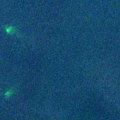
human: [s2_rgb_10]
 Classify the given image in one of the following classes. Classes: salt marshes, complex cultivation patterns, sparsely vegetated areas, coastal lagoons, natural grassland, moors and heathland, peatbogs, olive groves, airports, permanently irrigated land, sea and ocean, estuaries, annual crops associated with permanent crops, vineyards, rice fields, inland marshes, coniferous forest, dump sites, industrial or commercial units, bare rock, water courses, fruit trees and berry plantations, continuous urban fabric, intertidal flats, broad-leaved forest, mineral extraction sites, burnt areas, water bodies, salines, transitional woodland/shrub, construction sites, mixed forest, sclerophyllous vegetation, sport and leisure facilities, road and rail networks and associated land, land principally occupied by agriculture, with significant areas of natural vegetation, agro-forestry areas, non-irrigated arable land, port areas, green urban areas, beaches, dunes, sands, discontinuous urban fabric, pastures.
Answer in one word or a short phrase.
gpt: sea and ocean